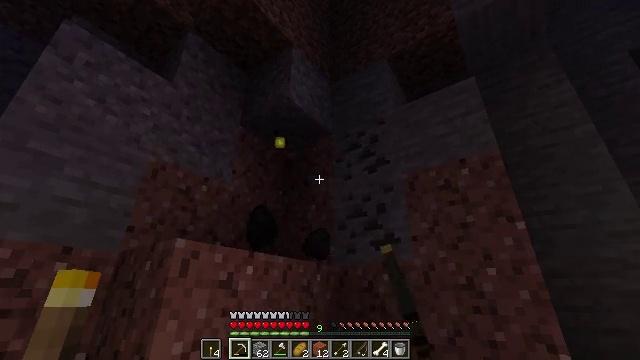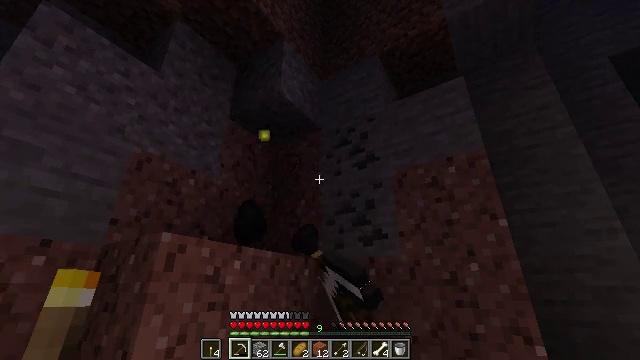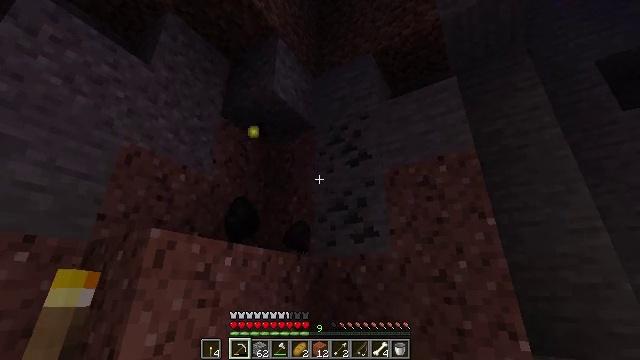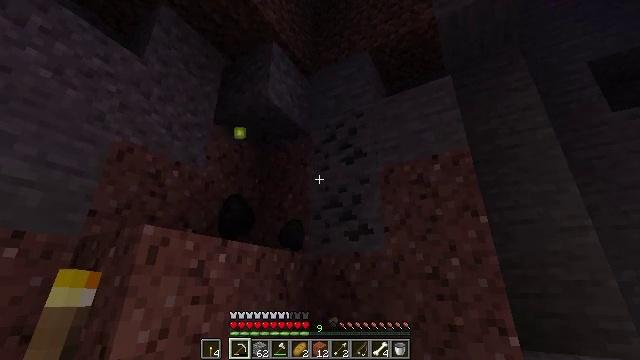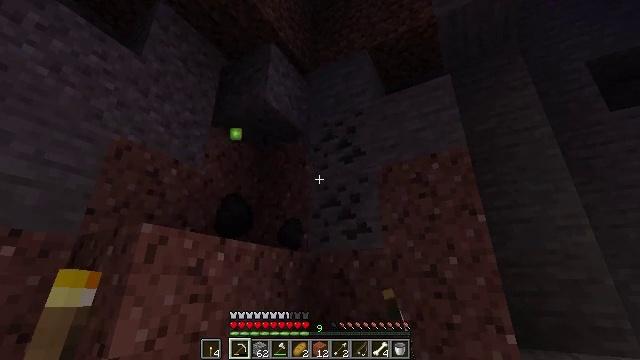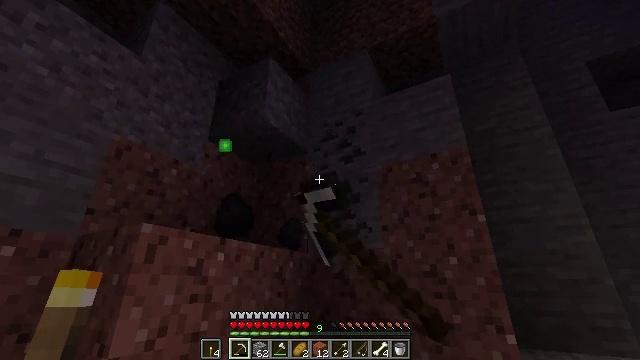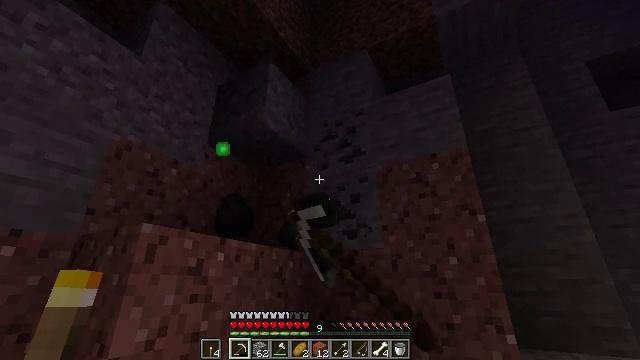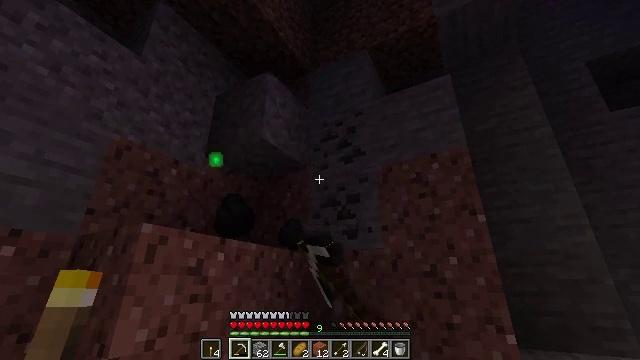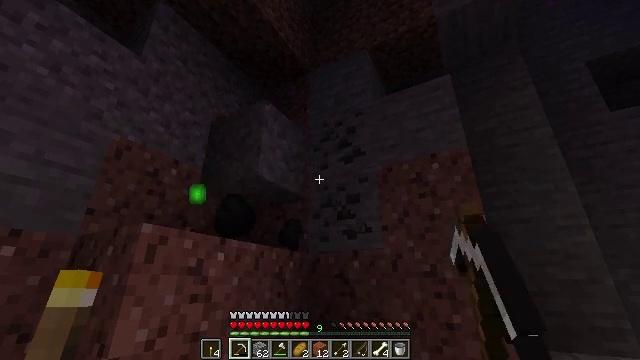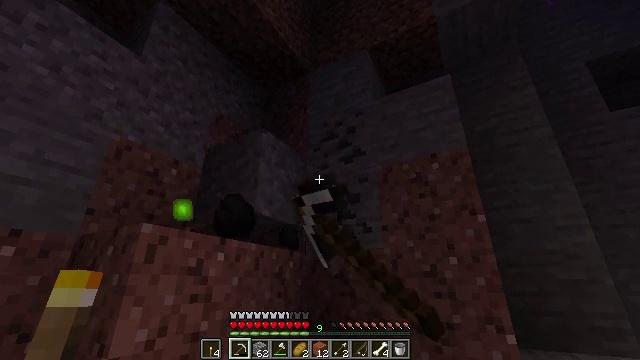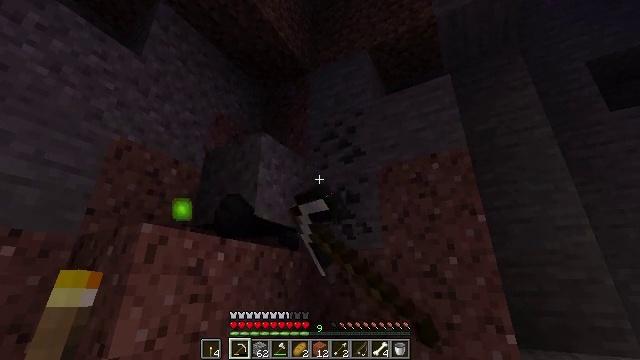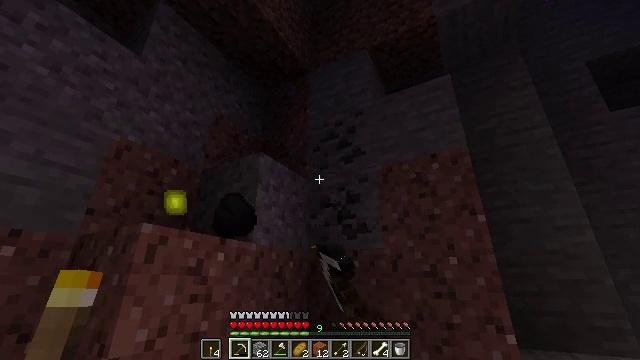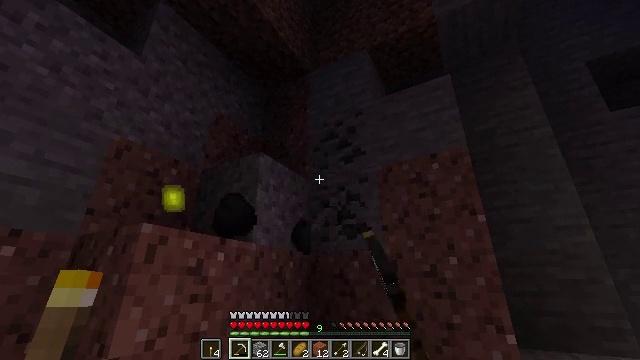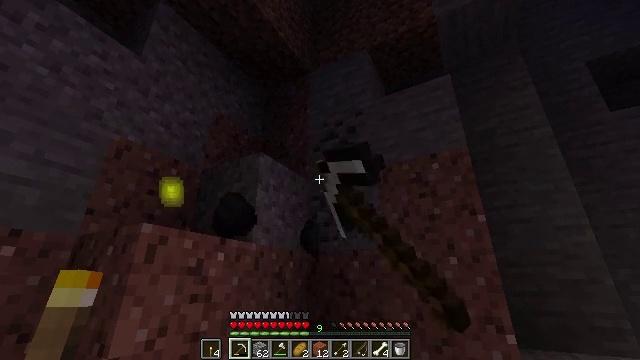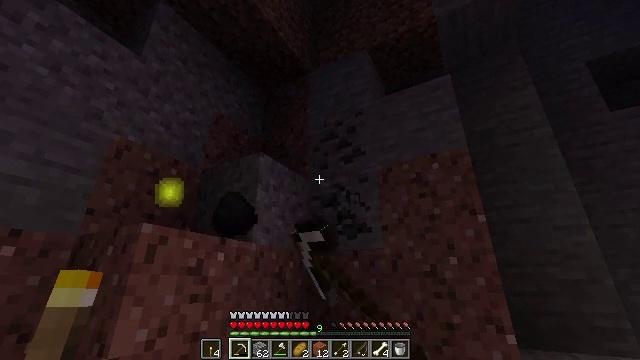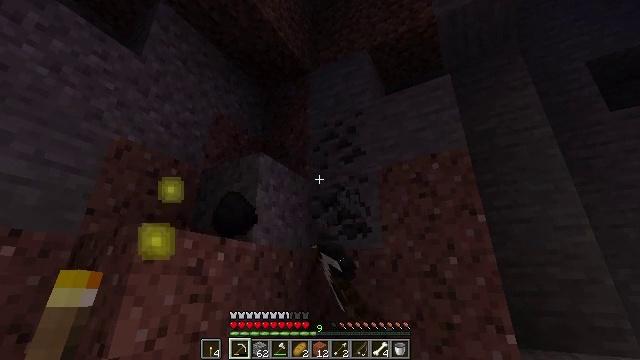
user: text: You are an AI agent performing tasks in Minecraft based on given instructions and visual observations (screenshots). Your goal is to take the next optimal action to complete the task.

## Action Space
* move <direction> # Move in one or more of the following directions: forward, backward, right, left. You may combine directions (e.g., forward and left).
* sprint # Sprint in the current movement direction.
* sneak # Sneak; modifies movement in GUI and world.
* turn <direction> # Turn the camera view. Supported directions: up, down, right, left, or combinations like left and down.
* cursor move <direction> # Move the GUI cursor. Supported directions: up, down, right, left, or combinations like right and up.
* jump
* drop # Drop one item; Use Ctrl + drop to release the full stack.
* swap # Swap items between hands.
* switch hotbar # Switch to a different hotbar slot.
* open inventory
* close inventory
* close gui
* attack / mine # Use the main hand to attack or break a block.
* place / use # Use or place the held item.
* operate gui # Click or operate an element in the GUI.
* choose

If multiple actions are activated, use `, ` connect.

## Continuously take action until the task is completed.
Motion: motion action
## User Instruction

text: Collect coal by mining the ore.
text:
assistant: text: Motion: turn right and down, attack / mine
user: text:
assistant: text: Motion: turn right, attack / mine
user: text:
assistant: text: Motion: turn right, attack / mine
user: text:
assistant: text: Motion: attack / mine
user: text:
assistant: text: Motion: attack / mine
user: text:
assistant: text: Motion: attack / mine
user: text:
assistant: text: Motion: attack / mine
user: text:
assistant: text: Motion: attack / mine
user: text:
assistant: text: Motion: attack / mine
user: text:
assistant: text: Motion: attack / mine
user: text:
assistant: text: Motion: attack / mine
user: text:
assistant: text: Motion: attack / mine
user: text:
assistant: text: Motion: attack / mine
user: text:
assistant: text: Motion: attack / mine
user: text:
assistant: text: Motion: attack / mine
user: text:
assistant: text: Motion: attack / mine
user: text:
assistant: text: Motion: attack / mine
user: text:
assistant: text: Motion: attack / mine
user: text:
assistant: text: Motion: attack / mine
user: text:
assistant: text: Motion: attack / mine
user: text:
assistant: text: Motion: attack / mine
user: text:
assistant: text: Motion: attack / mine
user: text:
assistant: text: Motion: attack / mine
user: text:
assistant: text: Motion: attack / mine
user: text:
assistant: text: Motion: attack / mine
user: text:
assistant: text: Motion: attack / mine
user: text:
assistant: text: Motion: attack / mine
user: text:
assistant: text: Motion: turn up, attack / mine
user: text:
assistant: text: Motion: attack / mine
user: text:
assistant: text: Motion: attack / mine